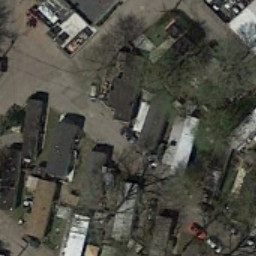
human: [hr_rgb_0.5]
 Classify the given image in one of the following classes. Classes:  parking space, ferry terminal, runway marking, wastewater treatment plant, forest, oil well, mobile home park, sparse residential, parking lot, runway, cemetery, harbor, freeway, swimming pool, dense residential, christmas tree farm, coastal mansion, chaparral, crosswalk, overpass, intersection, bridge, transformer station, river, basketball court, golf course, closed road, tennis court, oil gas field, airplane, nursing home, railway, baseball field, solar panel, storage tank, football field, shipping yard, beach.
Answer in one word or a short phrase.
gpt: mobile home park